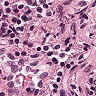
Metastatic tissue present: no